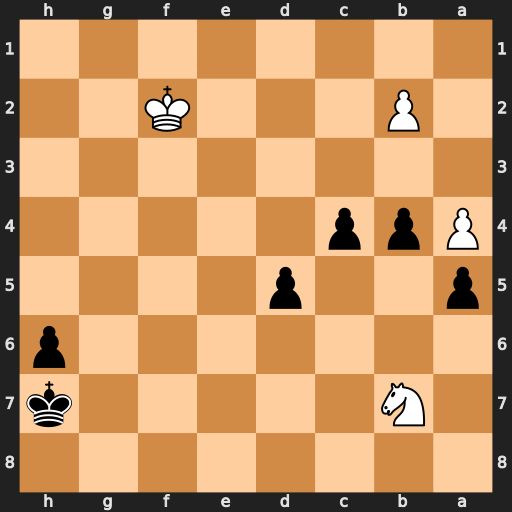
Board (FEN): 8/1N5k/7p/p2p4/Ppp5/8/1P3K2/8
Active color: b
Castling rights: -
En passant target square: -
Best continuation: c3 bxc3 b3 Nxa5 b2